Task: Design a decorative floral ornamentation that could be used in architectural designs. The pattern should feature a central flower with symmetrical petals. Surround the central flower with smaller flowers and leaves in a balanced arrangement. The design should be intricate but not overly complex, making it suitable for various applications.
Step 1271:
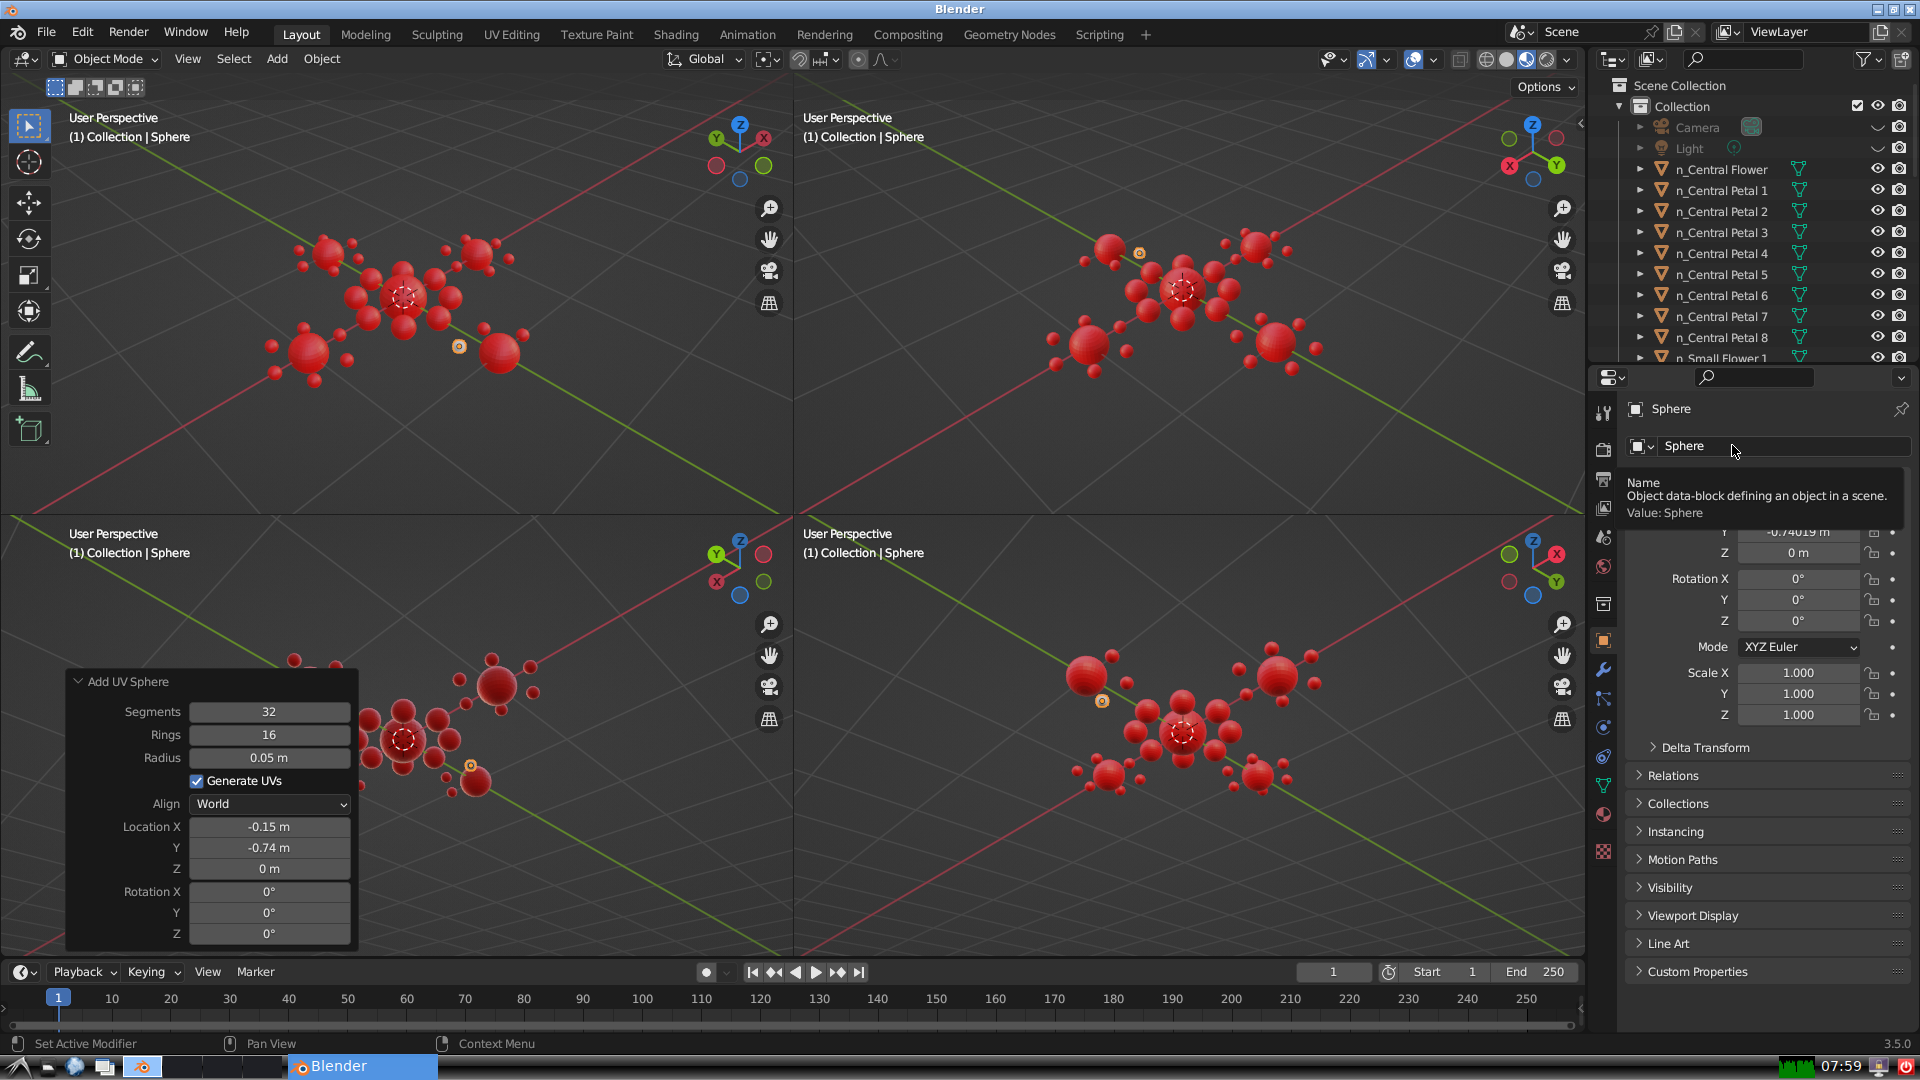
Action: click: no